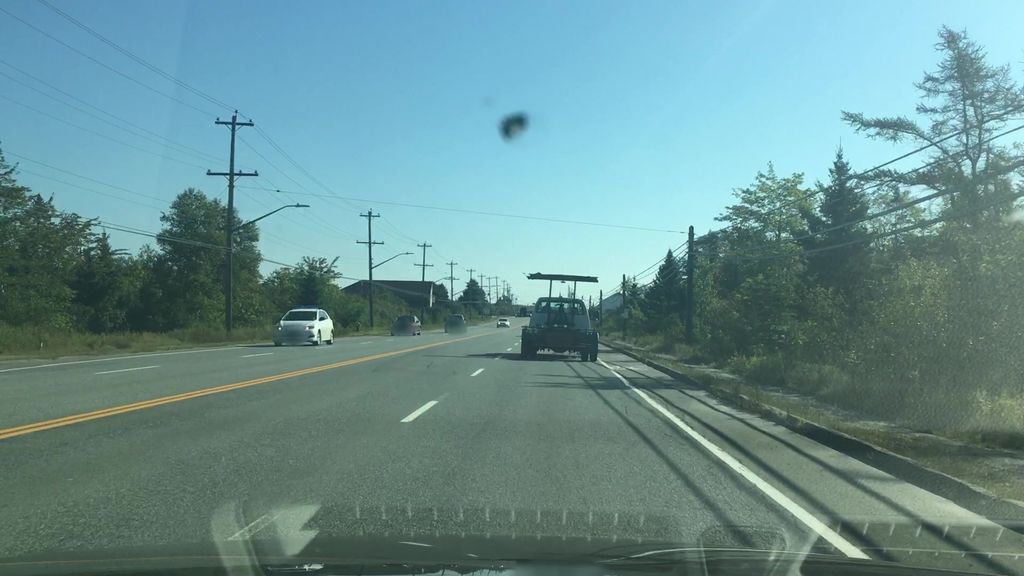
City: halifax